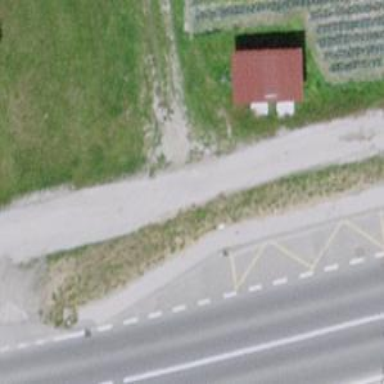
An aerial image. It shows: Sidewalk.